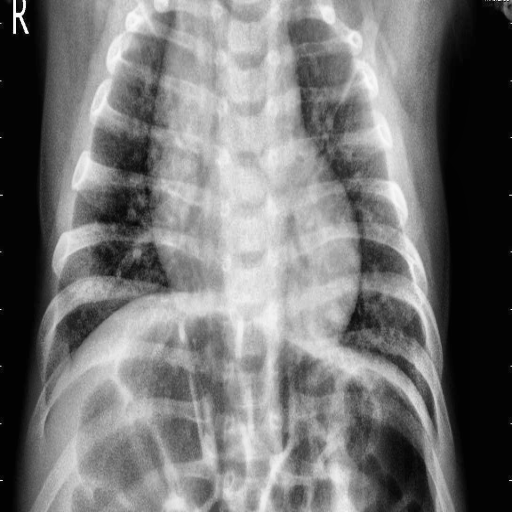
Finding: PNEUMONIA